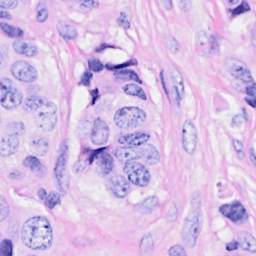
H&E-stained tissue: Breast